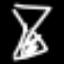
Label: hourglass